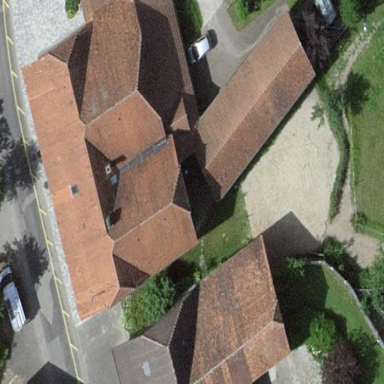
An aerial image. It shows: Farm building.